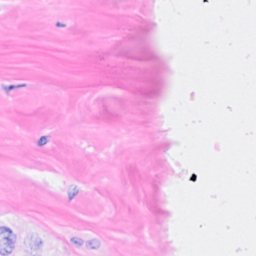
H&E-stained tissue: Breast